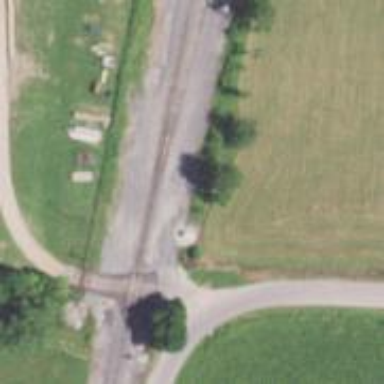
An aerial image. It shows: Railway spur junction.